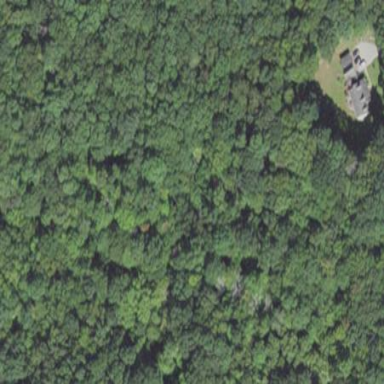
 categorized as Existing Preserved Open Space."